Question: I need to have the "Running average" for the table rows within Power BI. I was able to generate the "Cumulative" Column, but I am not able to make the math work after all.
In the third column, I simply need something like "divide (Cumulative Row) by (running number of rows)"
E.g.:
'''
(42 + 44 + 39) / 3
'''
or:
'''
123 / 3
'''
My current code:
'''
Average total =
DIVIDE(
Calculate
([Summe_FeaturesPI12],
Filter(Allselected('ADOPI12_1_Feature Aufteilung'),'ADOPI12_1_Feature Aufteilung'[Current Sprint]<=MAX('ADOPI12_1_Feature Aufteilung'[Current Sprint])),
Filter(Allselected('ADOPI12_1_Feature Aufteilung'),('ADOPI12_1_Feature Aufteilung'[State] in {"Done/Cancelled"})
))
, COUNTROWS('ADOPI12_1_Feature Aufteilung')
)
'''
Power BI Table:

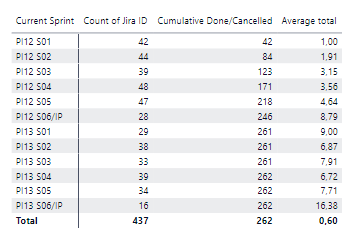
Answer: I got some help from a colleague. The solution of my problem lies in the second half. For anyone who should need it, please take a look on the solution:
'''
Running Average =
DIVIDE(
Calculate
([Summe_FeaturesPI12],
Filter(Allselected('ADOPI12_1_Feature Aufteilung'),'ADOPI12_1_Feature Aufteilung'[Current Sprint]<=MAX ('ADOPI12_1_Feature Aufteilung'[Current Sprint])),
Filter(Allselected('ADOPI12_1_Feature Aufteilung'),('ADOPI12_1_Feature Aufteilung'[State] in {"Done/Cancelled"})
))
,
CALCULATE
(DISTINCTCOUNT('ADOPI12_1_Feature Aufteilung'[Current Sprint]),
Filter(Allselected('ADOPI12_1_Feature Aufteilung'),'ADOPI12_1_Feature Aufteilung'[Current Sprint]<=MAX ('ADOPI12_1_Feature Aufteilung'[Current Sprint]))
)
)
'''